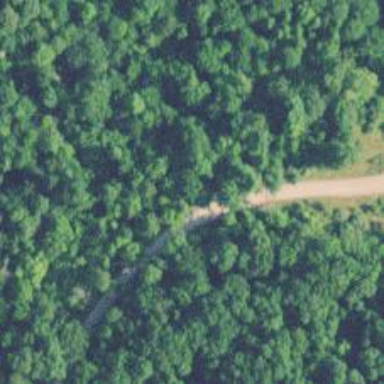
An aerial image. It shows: Unclassified road.